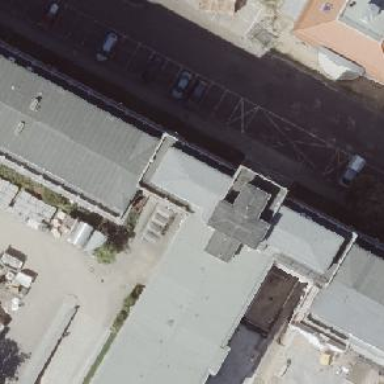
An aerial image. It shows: Part of building.